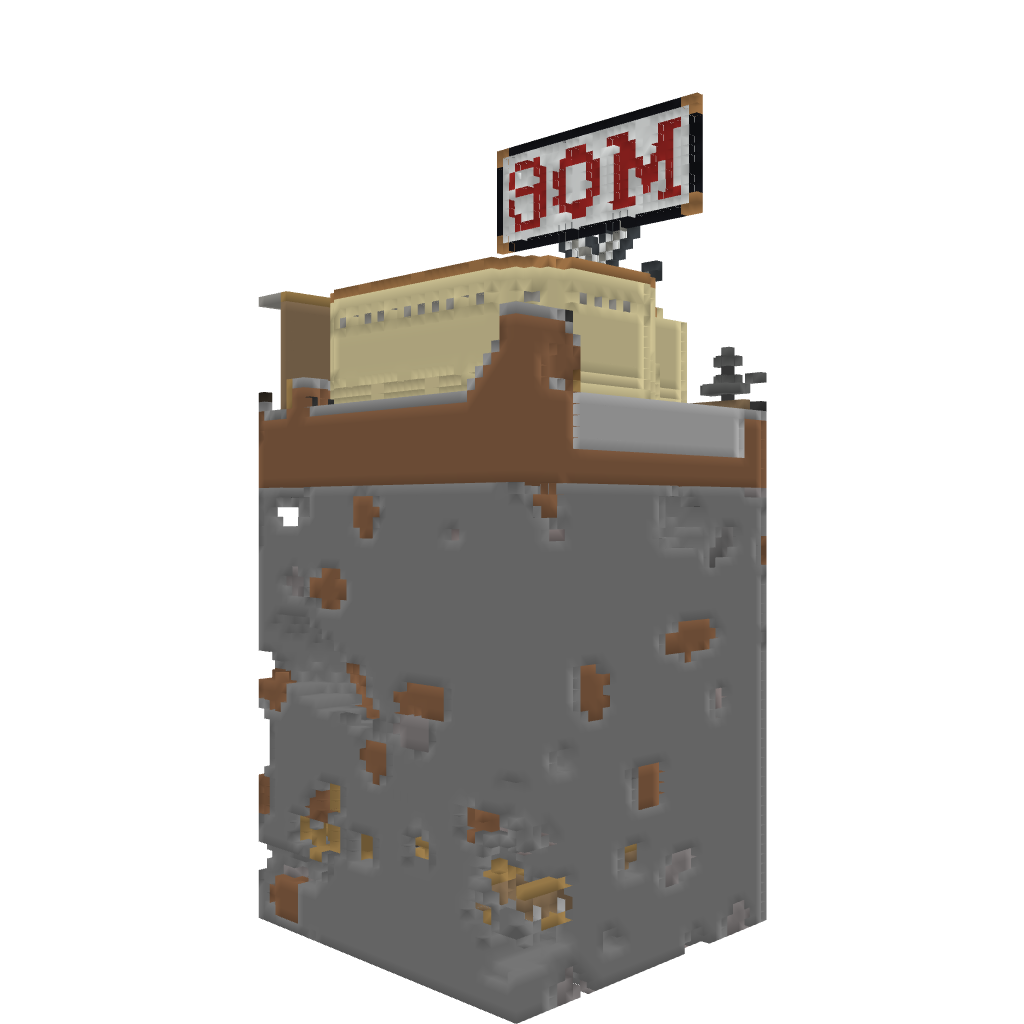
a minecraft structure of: Mob Arena - good for servers